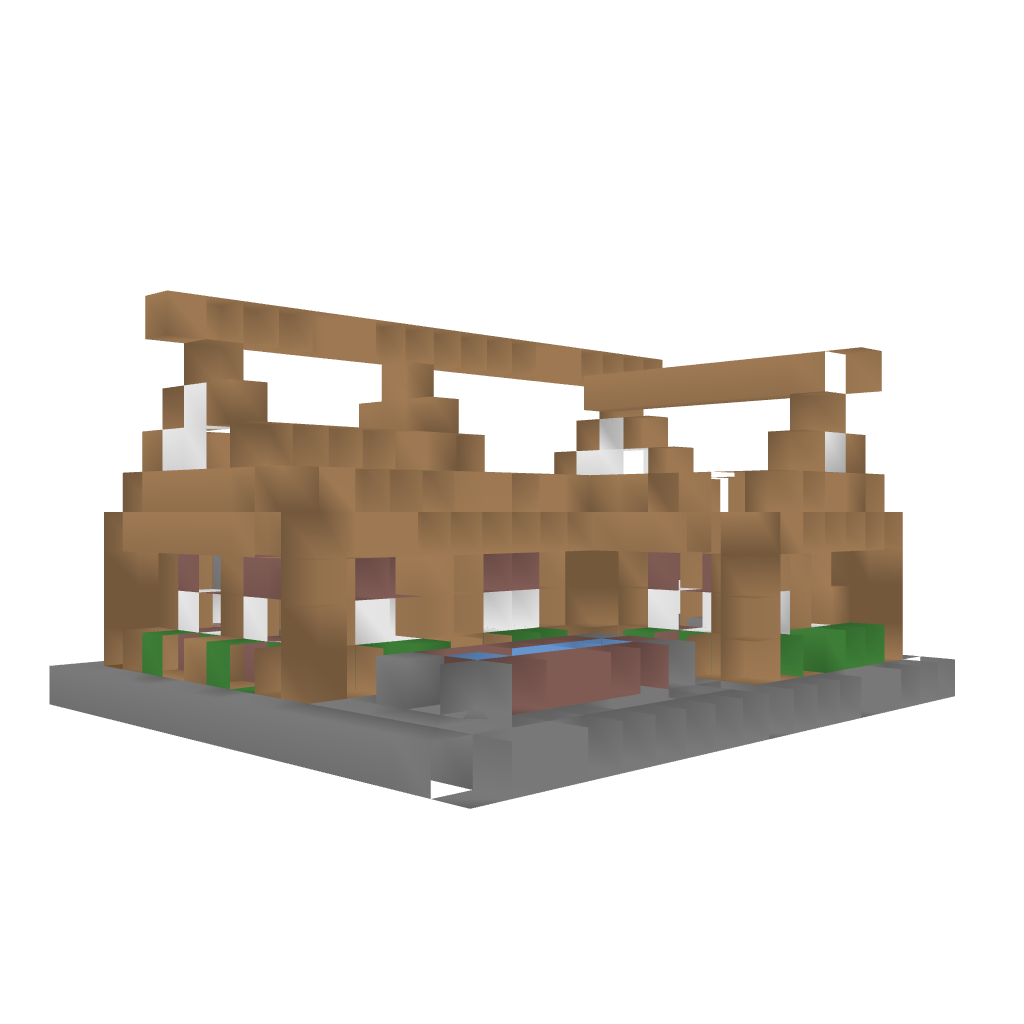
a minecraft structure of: My wooden house (1.6.4) bad low quality